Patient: sex F, age 57
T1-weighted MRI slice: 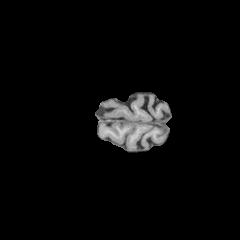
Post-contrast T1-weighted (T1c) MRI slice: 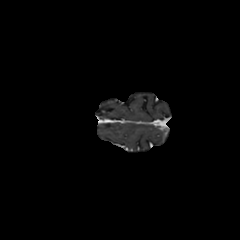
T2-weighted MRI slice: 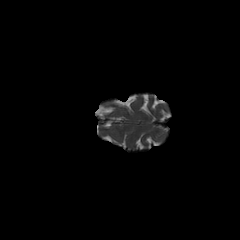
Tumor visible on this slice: no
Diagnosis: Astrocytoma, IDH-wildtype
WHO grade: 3